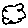
Label: cloud